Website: crate-barrel
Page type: billing-address
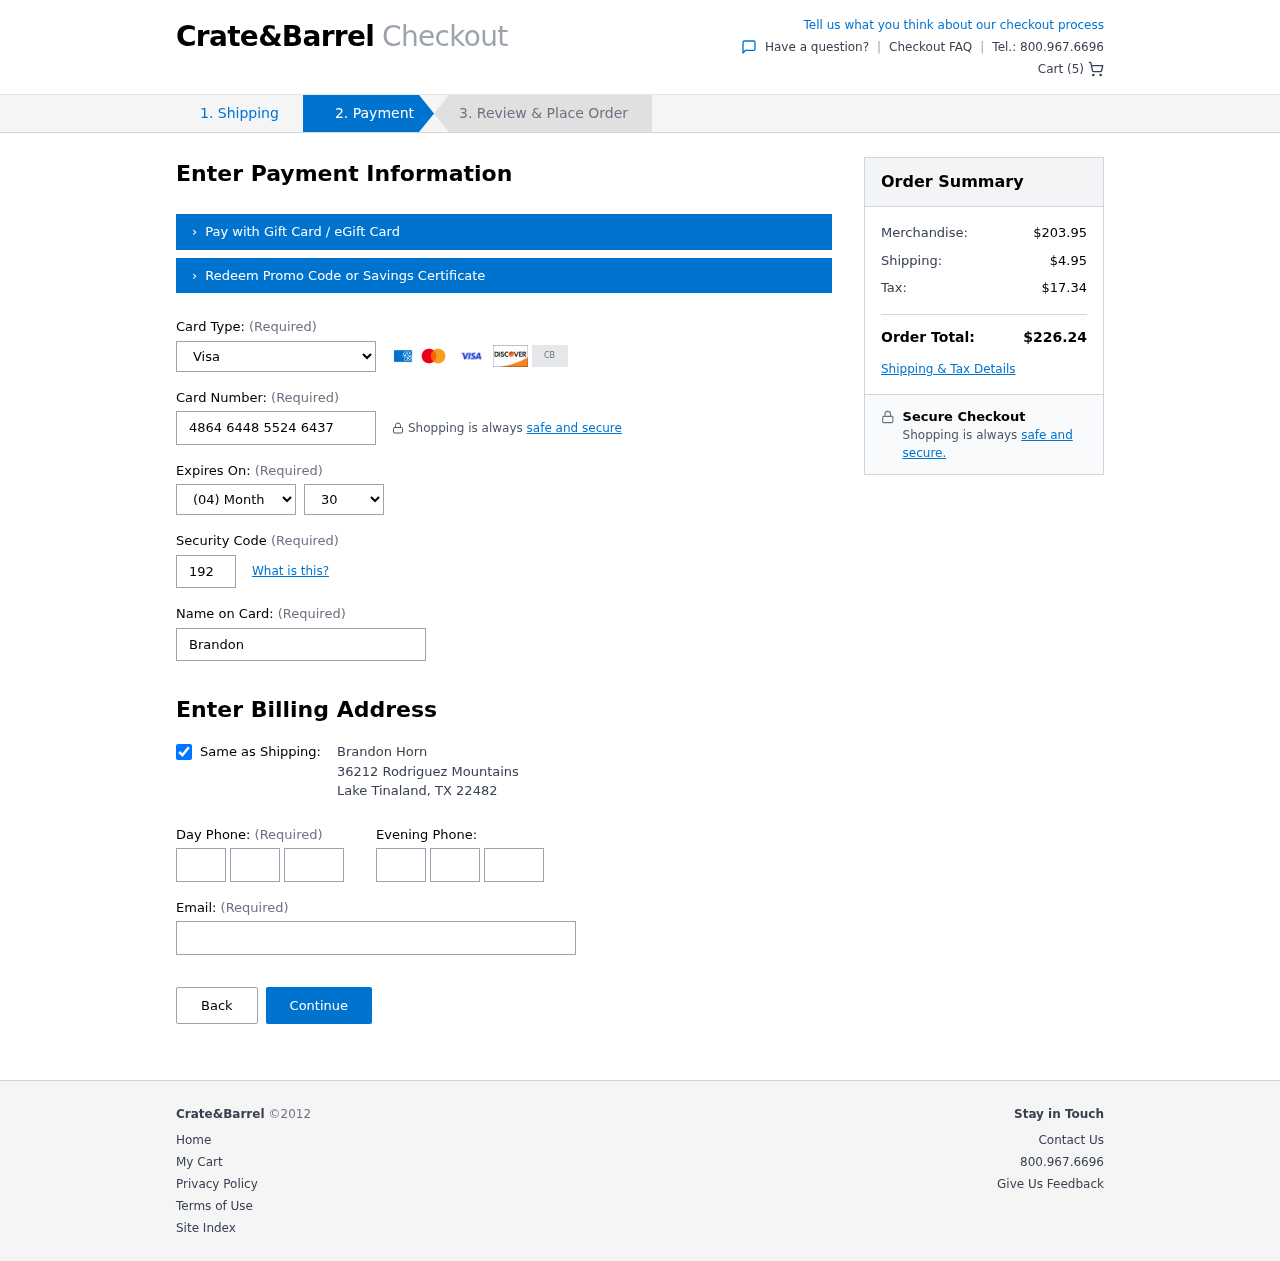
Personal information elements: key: PII_CARD_CVV
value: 192
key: PII_CARD_EXPIRY_MONTH
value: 04
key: PII_CARD_EXPIRY_YEAR
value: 30
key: PII_CARD_NUMBER
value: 4864 6448 5524 6437
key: PII_CARD_TYPE
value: Visa
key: PII_CITY
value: Lake Tinaland
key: PII_EMAIL
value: brandon.horn@gmail.com
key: PII_FULLNAME
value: Brandon Horn
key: PII_PHONE_AREA
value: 385
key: PII_PHONE_PREFIX
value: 719
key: PII_PHONE_SUFFIX
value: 4666
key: PII_POSTCODE
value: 22482
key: PII_STATE_ABBR
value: TX
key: PII_STREET
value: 36212 Rodriguez Mountains
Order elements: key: ORDER_NUM_ITEMS
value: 5
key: ORDER_SUBTOTAL
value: $203.95
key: ORDER_SHIPPING_COST
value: $4.95
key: ORDER_TAX
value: $17.34
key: ORDER_TOTAL
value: $226.24